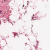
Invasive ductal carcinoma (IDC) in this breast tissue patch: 0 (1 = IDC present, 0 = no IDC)